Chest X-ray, PA view. Patient: 40 years old, sex M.
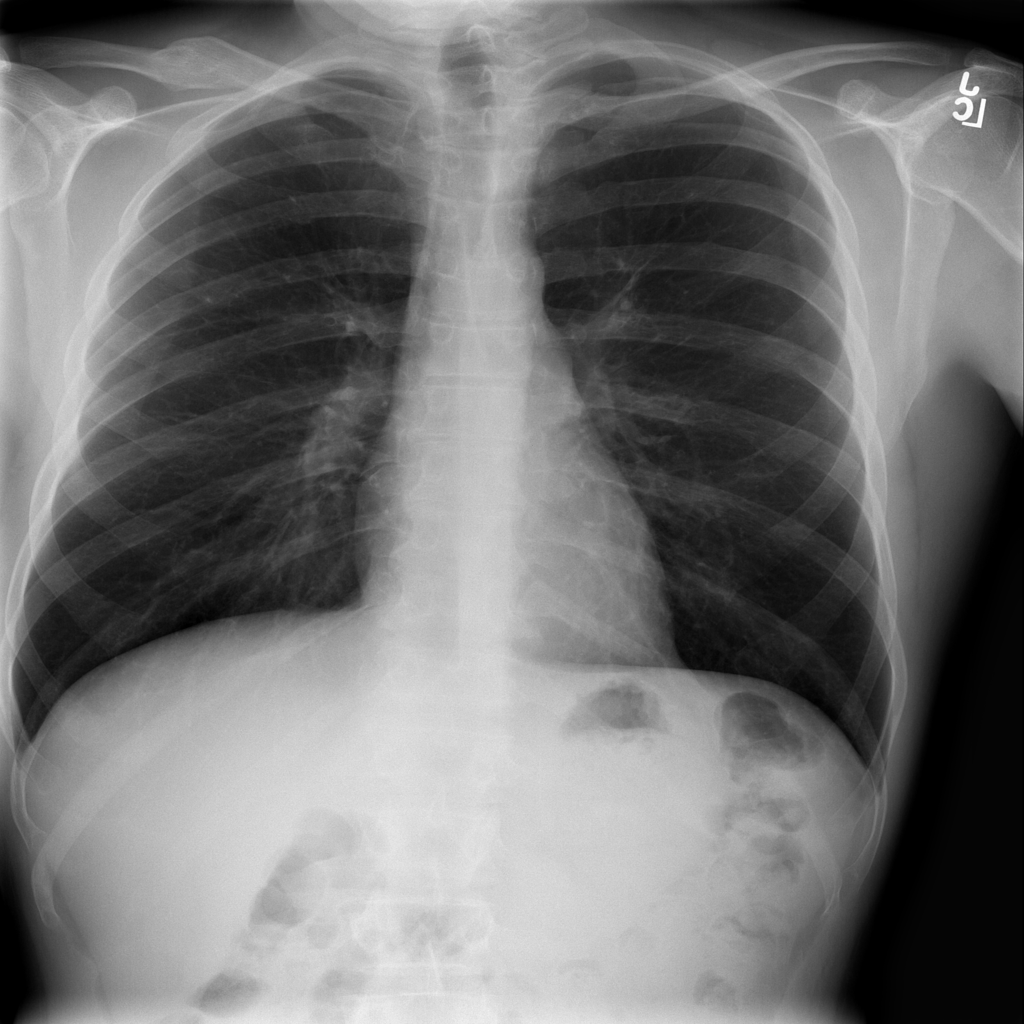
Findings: No Finding